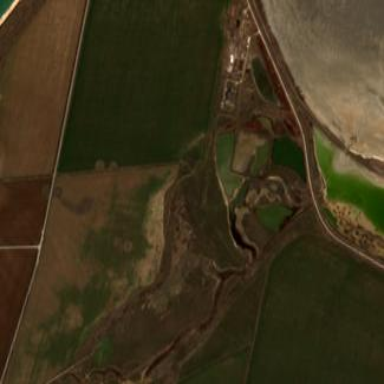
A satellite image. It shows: Saltern wetland.